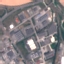
Land use / land cover class: Industrial